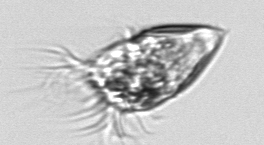
Label: Strombidium_morphotype1